Question: I have a project in WPF that has a ListView.
I'd like to add a combobox-like control to one of the columns, but instead of a list of items, I want it to show some text that will be in a property of the object bound to the ListViewItem.
Something like the stacktrace field in the Exception Details Window in Visual Studio.

I've been searching for this but I could only find a control that was part of a paid control pack.
Does anyone have a solution for this?
Thanks in advance!
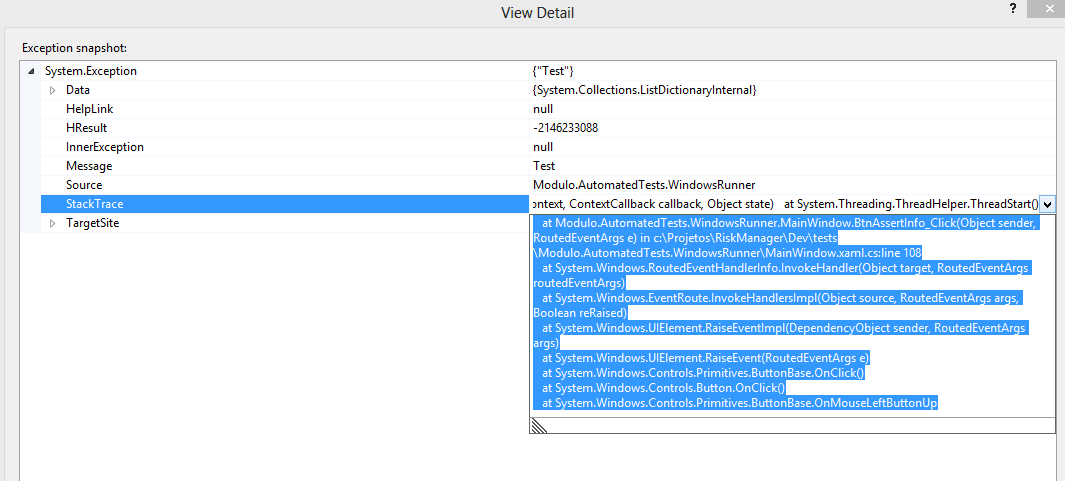
Answer: This can be a simple with three elements - a TextBox, a Popup and a Togglebutton. The textbox should be placed inside and outside of the Popup. The one inside the Popup should have enabled and outside is not. The property of should bound to IsChecked of . The XAML of UserControl look like below,
'''
<UserControl x:Class="WpfApplication6.UserControl1"
xmlns="http://schemas.microsoft.com/winfx/2006/xaml/presentation"
xmlns:x="http://schemas.microsoft.com/winfx/2006/xaml"
xmlns:mc="http://schemas.openxmlformats.org/markup-compatibility/2006"
xmlns:d="http://schemas.microsoft.com/expression/blend/2008"
mc:Ignorable="d"
MinWidth="150"
x:Name="root"
VerticalAlignment="Center">
<Grid>
<Grid.ColumnDefinitions>
<ColumnDefinition />
<ColumnDefinition Width="Auto"/>
</Grid.ColumnDefinitions>
<Grid.RowDefinitions>
<RowDefinition Height="Auto"/>
<RowDefinition />
</Grid.RowDefinitions>
<TextBox Text="{Binding ElementName=root, Path=Text}"/>
<ToggleButton Grid.Column="1" Width="20"
x:Name="toggle">
<Path x:Name="Arrow"
Grid.Column="1"
HorizontalAlignment="Center"
VerticalAlignment="Center"
Data="M 0 0 L 4 4 L 8 0 Z"
Fill="Black" />
</ToggleButton>
<Popup IsOpen="{Binding ElementName=toggle, Path=IsChecked}" StaysOpen="False"
Grid.Row="1" Grid.ColumnSpan="2">
<TextBox Text="{Binding ElementName=root, Path=Text}"
Width="{Binding ElementName=root, Path=ActualWidth}"
IsReadOnly="True"
AcceptsReturn="True"
TextWrapping="Wrap"/>
</Popup>
</Grid>
'''
Remeber you need a DependecyProperty named in your userControl.